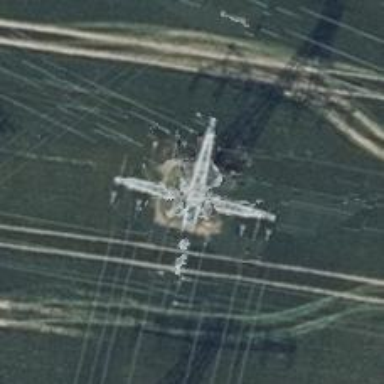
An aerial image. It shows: Three power lines with cables.